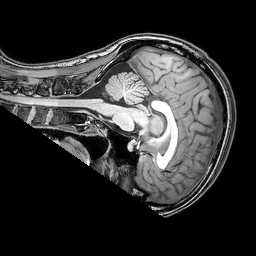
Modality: T1w
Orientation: sagittal
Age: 24
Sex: female